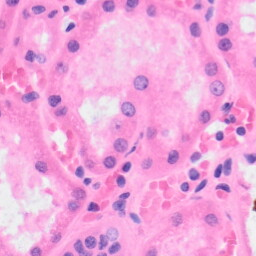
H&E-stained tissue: Kidney